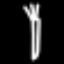
Label: fork